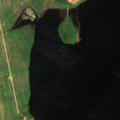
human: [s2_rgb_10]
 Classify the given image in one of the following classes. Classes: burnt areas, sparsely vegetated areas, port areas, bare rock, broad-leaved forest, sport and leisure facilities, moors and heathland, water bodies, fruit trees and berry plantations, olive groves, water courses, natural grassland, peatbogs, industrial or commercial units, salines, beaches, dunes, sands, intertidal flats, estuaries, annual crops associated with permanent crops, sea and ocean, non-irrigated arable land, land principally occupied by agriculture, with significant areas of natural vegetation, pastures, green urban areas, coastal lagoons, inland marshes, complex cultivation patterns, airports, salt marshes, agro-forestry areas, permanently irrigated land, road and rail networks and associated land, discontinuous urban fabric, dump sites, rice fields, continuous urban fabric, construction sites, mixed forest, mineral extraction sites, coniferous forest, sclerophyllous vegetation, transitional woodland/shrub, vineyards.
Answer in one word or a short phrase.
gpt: mixed forest, water bodies